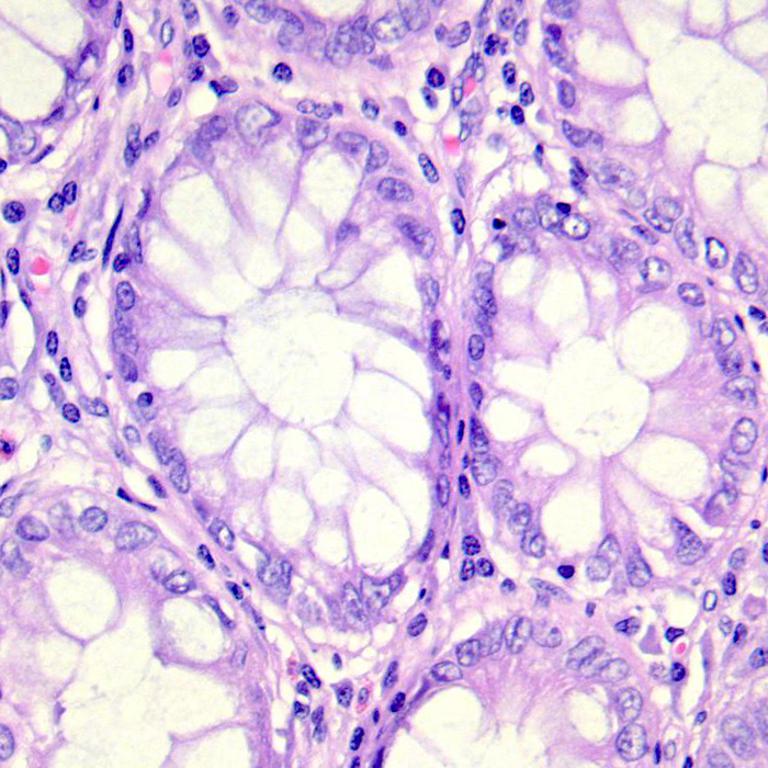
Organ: colon
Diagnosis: benign